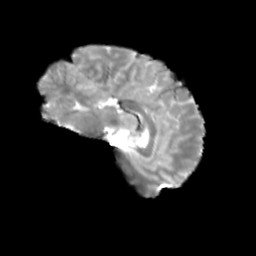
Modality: T2w
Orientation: sagittal
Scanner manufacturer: siemens
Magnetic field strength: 3 T
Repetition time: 4 s
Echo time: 0.0594 s